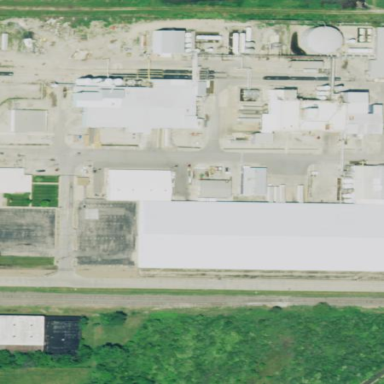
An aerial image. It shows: Industrial area.